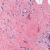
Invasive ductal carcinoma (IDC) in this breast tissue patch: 0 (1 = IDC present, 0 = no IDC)